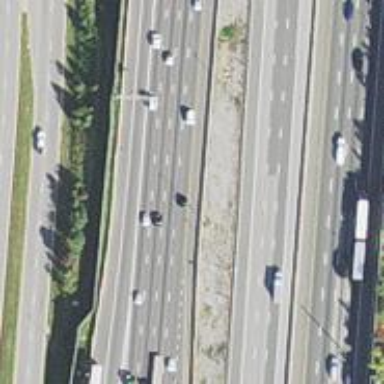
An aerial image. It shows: Motorway.